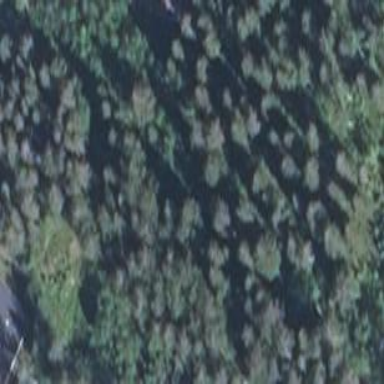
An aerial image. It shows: Mixed woodland area with various types of leaves.